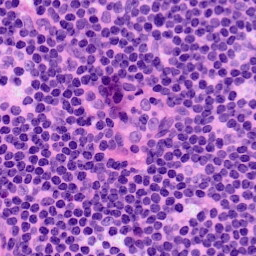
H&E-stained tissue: LymphNode